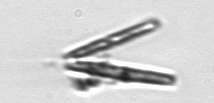
Label: Thalassionema